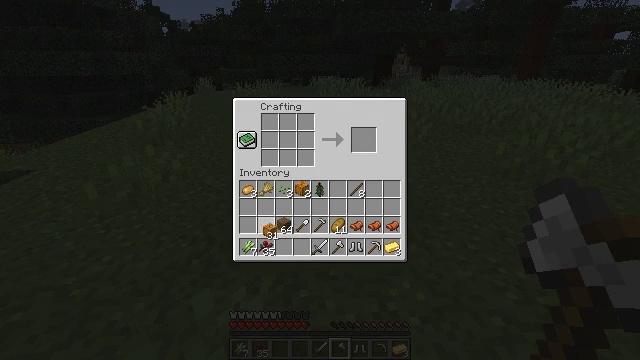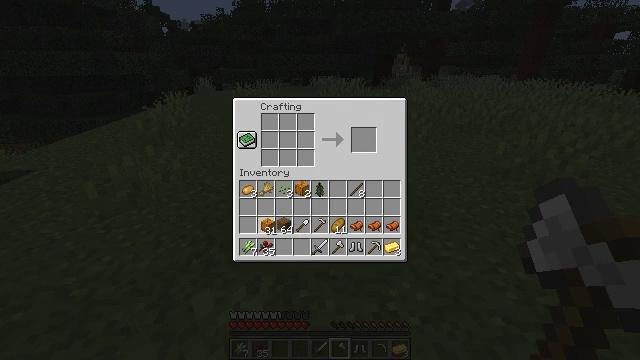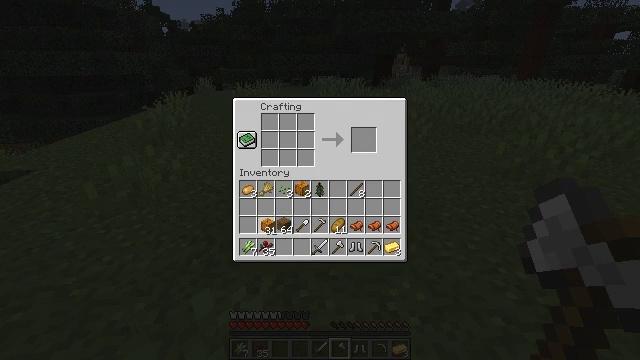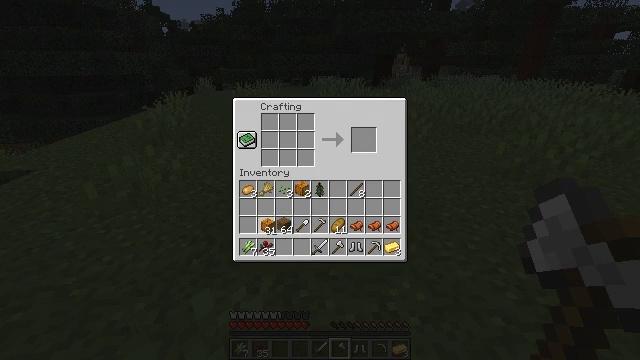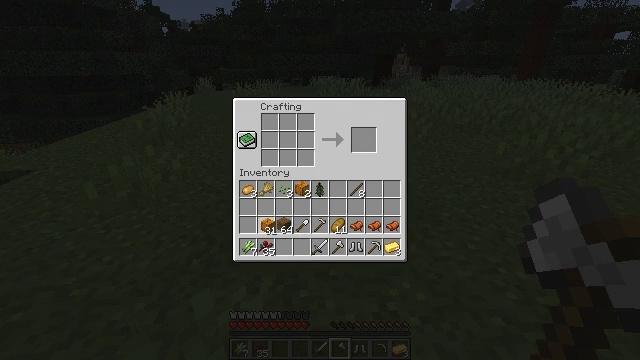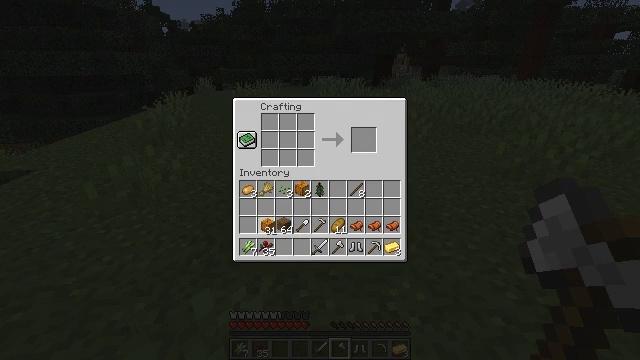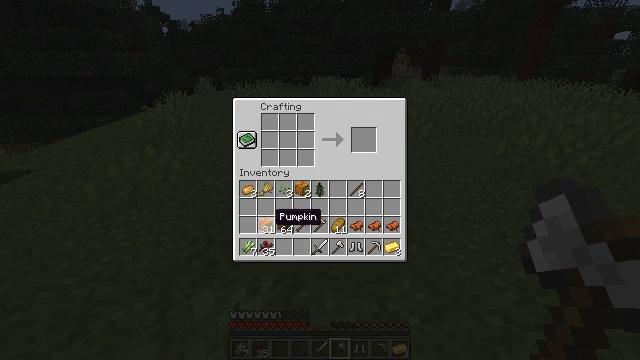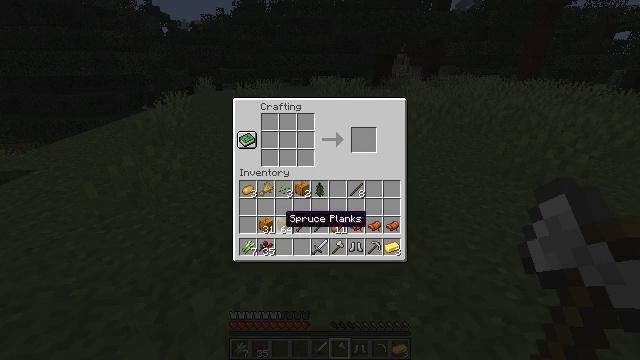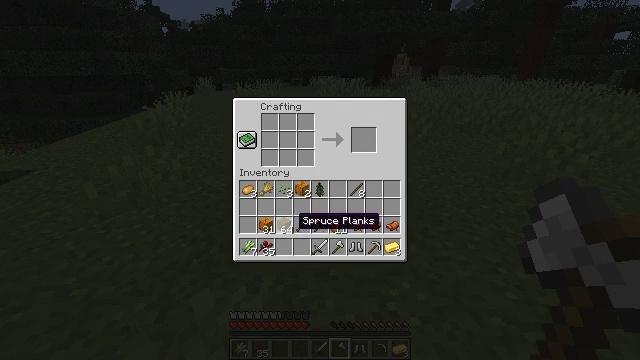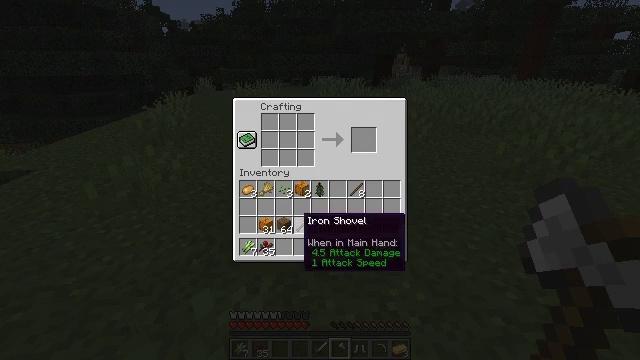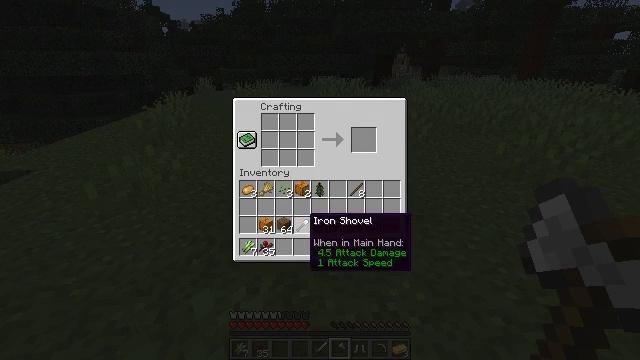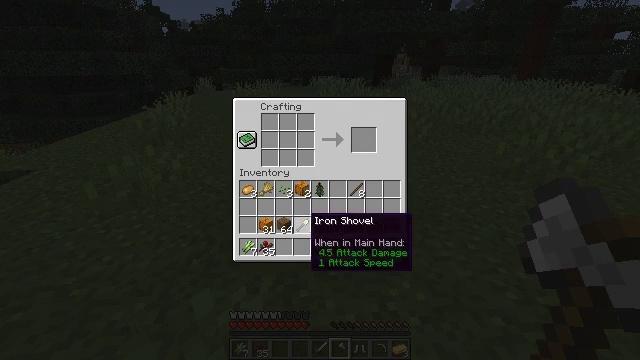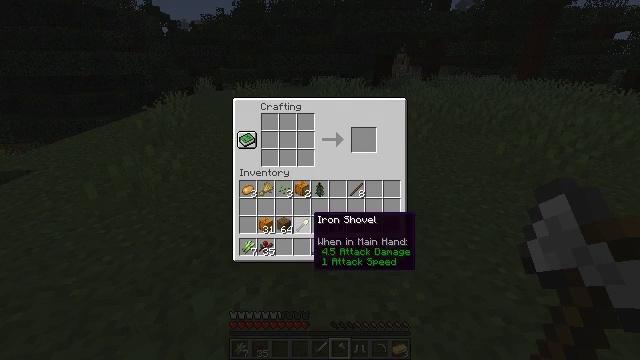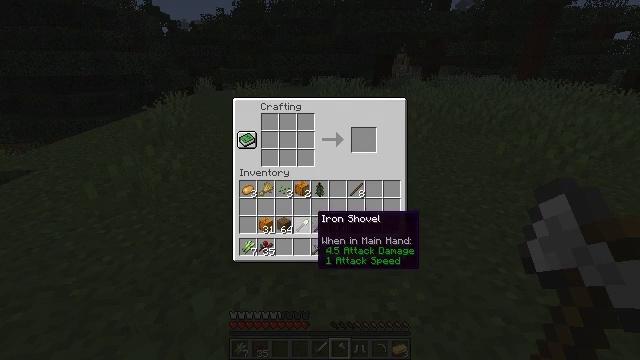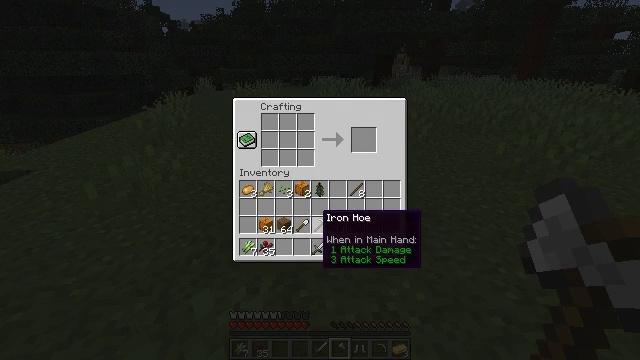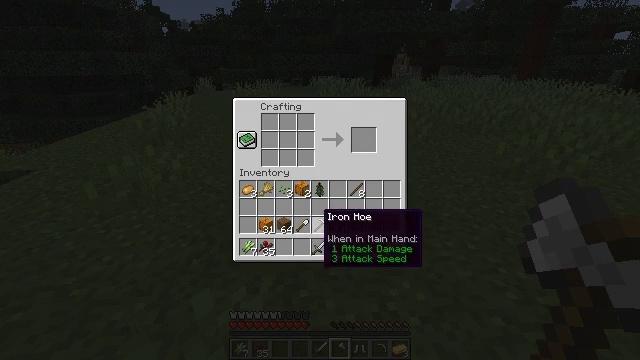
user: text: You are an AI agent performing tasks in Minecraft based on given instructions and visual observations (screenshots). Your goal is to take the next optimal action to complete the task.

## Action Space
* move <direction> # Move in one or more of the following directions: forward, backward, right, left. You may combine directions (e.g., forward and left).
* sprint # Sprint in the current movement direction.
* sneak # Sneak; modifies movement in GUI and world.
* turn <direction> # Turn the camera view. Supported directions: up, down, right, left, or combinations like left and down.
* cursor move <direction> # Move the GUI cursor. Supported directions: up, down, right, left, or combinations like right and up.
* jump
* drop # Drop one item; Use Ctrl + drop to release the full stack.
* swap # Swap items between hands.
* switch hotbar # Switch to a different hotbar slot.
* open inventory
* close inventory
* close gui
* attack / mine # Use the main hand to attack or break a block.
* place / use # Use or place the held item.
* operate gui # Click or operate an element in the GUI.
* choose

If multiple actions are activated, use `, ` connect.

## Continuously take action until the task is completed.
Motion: motion action
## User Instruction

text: Gather grass by holding the left mouse button.
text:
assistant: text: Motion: no_op
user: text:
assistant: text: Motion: no_op
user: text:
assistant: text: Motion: no_op
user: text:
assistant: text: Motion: operate gui
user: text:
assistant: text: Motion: operate gui
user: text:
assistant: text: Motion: operate gui
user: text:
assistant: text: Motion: no_op
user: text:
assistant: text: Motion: cursor move right
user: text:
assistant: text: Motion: cursor move right
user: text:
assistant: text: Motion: no_op
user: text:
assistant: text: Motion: no_op
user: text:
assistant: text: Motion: no_op
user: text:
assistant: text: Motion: no_op
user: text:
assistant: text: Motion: no_op
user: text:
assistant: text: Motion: no_op
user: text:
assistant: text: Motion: no_op
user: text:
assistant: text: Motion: no_op
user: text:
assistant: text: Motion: no_op
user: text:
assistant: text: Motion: no_op
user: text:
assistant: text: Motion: no_op
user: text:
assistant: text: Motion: no_op
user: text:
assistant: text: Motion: no_op
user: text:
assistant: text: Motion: no_op
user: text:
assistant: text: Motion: no_op
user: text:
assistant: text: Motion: no_op
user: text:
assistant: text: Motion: no_op
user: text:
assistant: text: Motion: operate gui
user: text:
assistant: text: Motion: operate gui
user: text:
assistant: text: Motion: cursor move left and down, operate gui
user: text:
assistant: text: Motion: no_op